Interaction volume radius: 10 \u00c5
Interaction volume height: 30 \u00c5
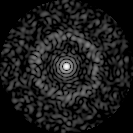
Disorder parameter: 0.8251